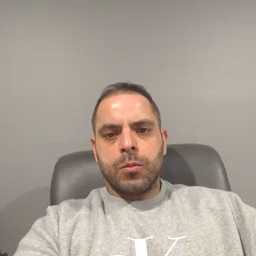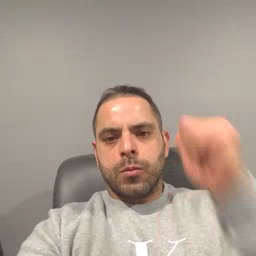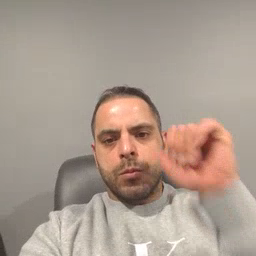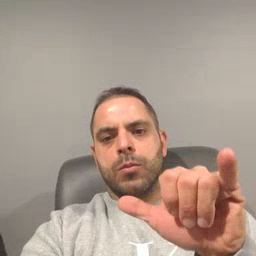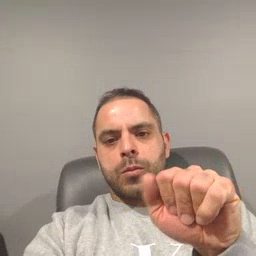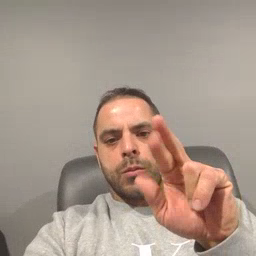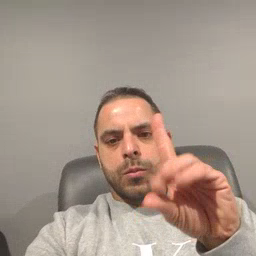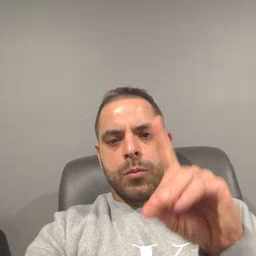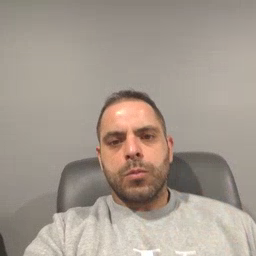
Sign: backyard